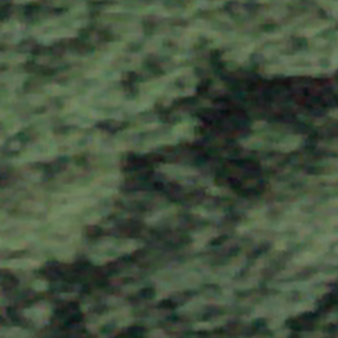
Label: other